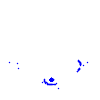
Particle: electron